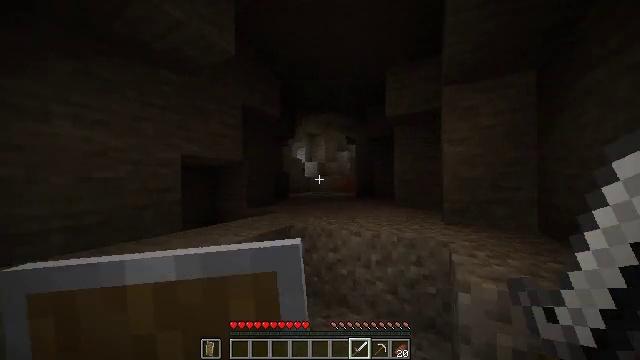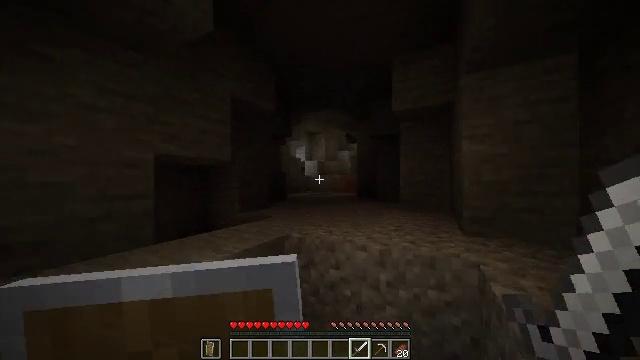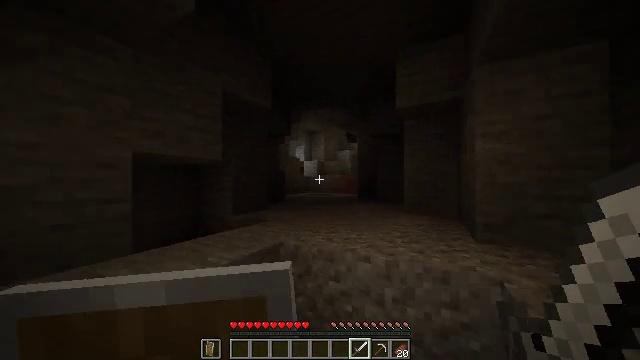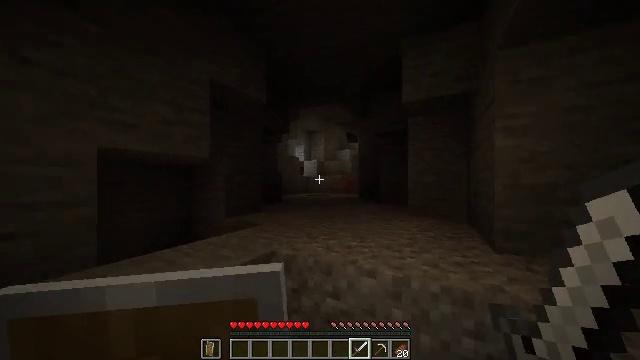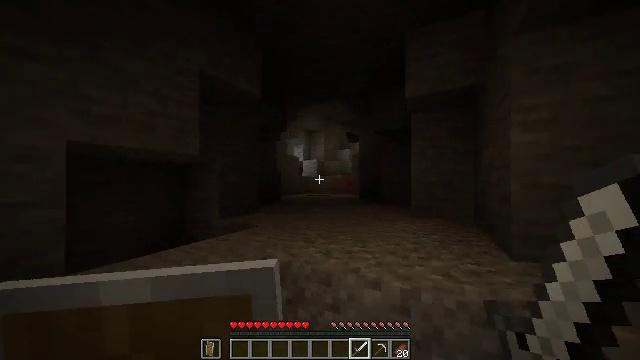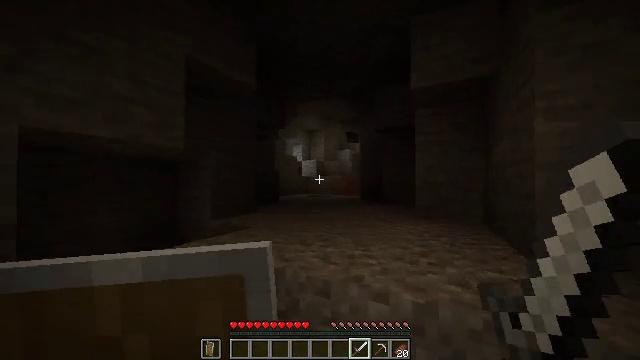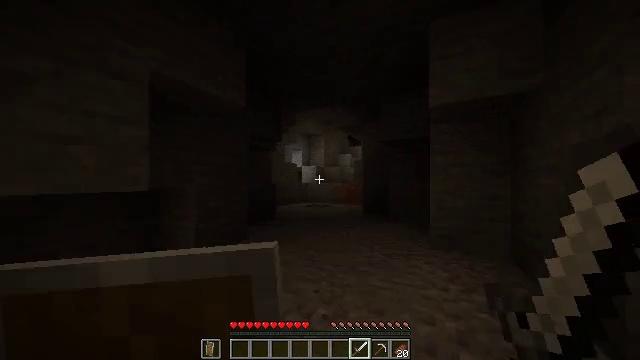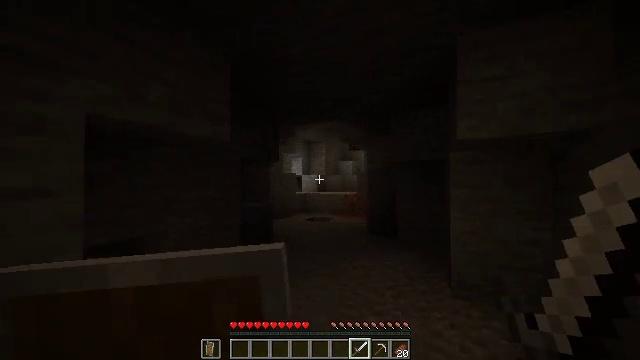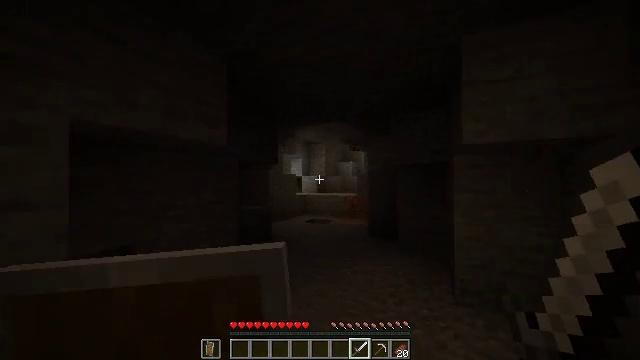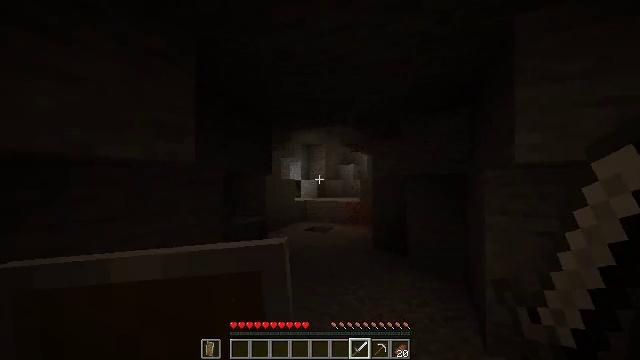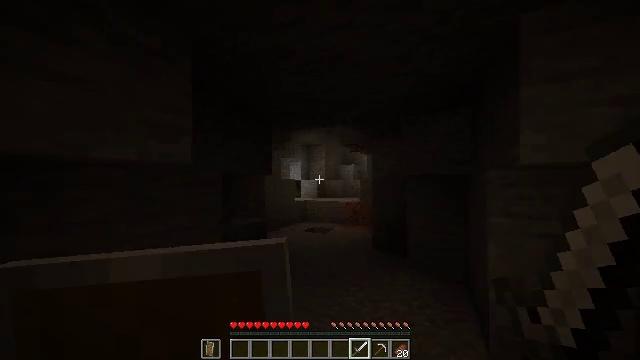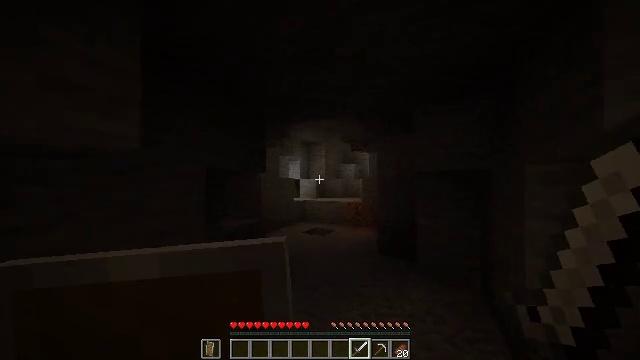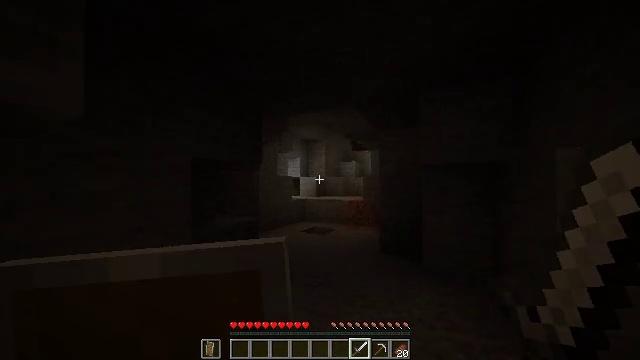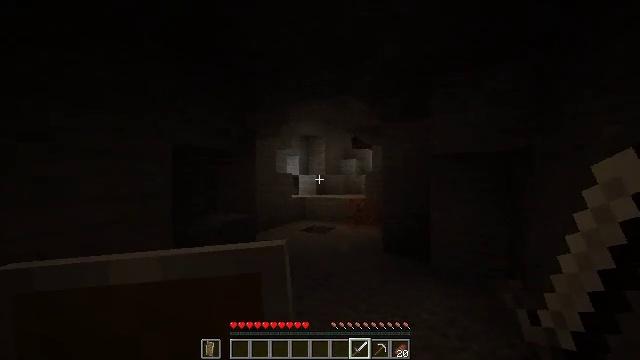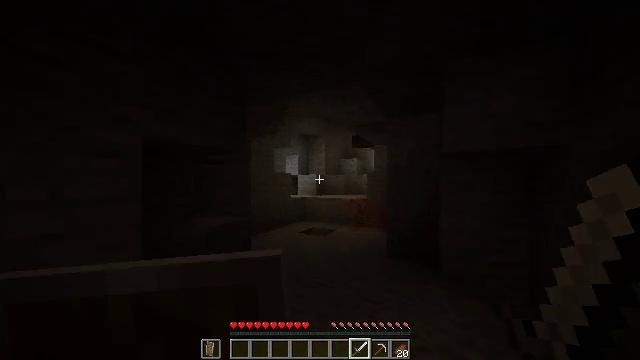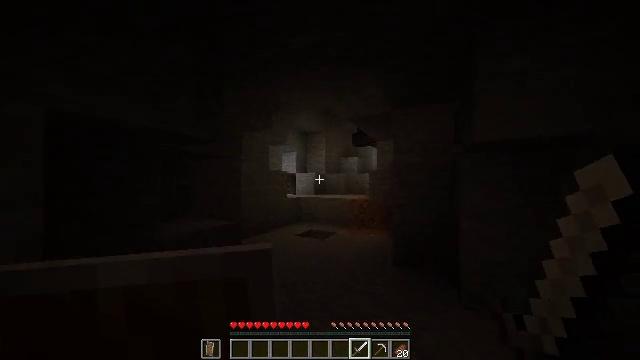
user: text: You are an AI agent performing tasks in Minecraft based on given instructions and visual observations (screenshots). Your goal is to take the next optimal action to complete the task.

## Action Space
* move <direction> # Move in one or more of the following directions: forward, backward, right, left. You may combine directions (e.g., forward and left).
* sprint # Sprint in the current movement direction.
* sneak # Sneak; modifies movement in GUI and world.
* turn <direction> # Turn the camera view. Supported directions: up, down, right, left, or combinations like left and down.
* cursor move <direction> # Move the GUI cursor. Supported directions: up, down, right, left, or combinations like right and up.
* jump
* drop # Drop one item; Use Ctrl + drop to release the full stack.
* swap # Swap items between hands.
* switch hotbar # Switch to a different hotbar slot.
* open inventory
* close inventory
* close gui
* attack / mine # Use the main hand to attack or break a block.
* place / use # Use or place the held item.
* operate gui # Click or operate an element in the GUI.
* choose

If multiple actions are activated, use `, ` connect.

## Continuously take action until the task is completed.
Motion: motion action
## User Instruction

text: Mine the spawner block.
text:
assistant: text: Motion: move forward
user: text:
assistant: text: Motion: move forward
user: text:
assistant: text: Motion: move forward
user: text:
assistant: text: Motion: move forward
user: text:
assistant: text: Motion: move forward, jump
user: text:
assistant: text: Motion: move forward, jump
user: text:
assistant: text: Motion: move forward, jump
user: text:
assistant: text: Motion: move forward, jump
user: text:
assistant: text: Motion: move forward, jump
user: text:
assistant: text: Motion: move forward
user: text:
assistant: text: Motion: move forward
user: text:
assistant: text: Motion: move forward
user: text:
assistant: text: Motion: move forward
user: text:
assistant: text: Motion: move forward
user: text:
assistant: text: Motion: move forward
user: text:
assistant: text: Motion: move forward, turn right and down
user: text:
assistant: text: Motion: move forward
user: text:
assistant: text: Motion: move forward
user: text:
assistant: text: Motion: move forward
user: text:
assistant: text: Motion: move forward
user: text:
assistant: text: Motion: move forward
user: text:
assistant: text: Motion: move forward
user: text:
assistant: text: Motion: move forward
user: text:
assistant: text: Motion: move forward
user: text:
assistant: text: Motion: move forward
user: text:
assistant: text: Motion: move forward
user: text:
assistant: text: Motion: move forward
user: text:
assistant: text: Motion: move forward
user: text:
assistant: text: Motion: move forward
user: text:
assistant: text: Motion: move forward